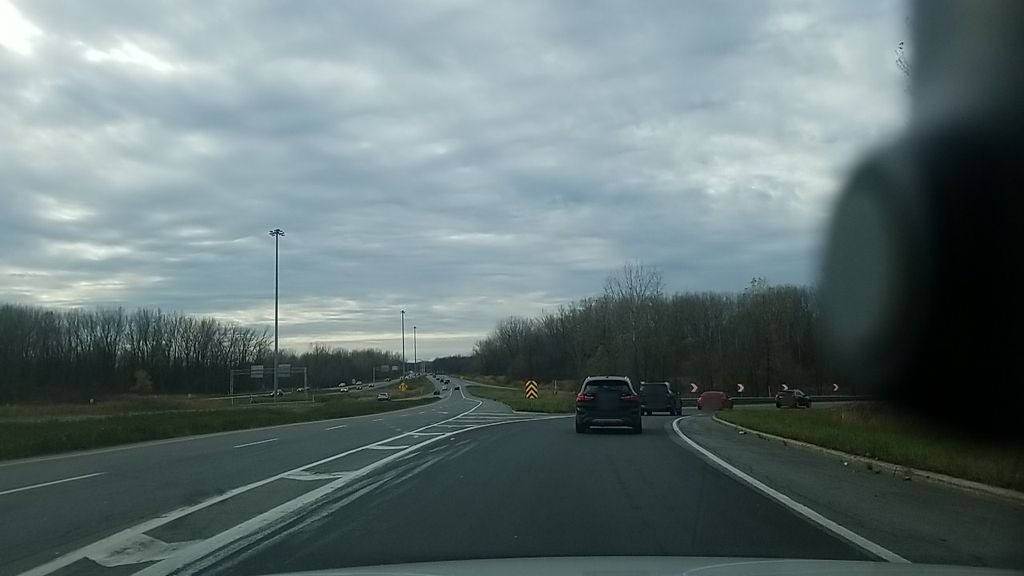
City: montreal